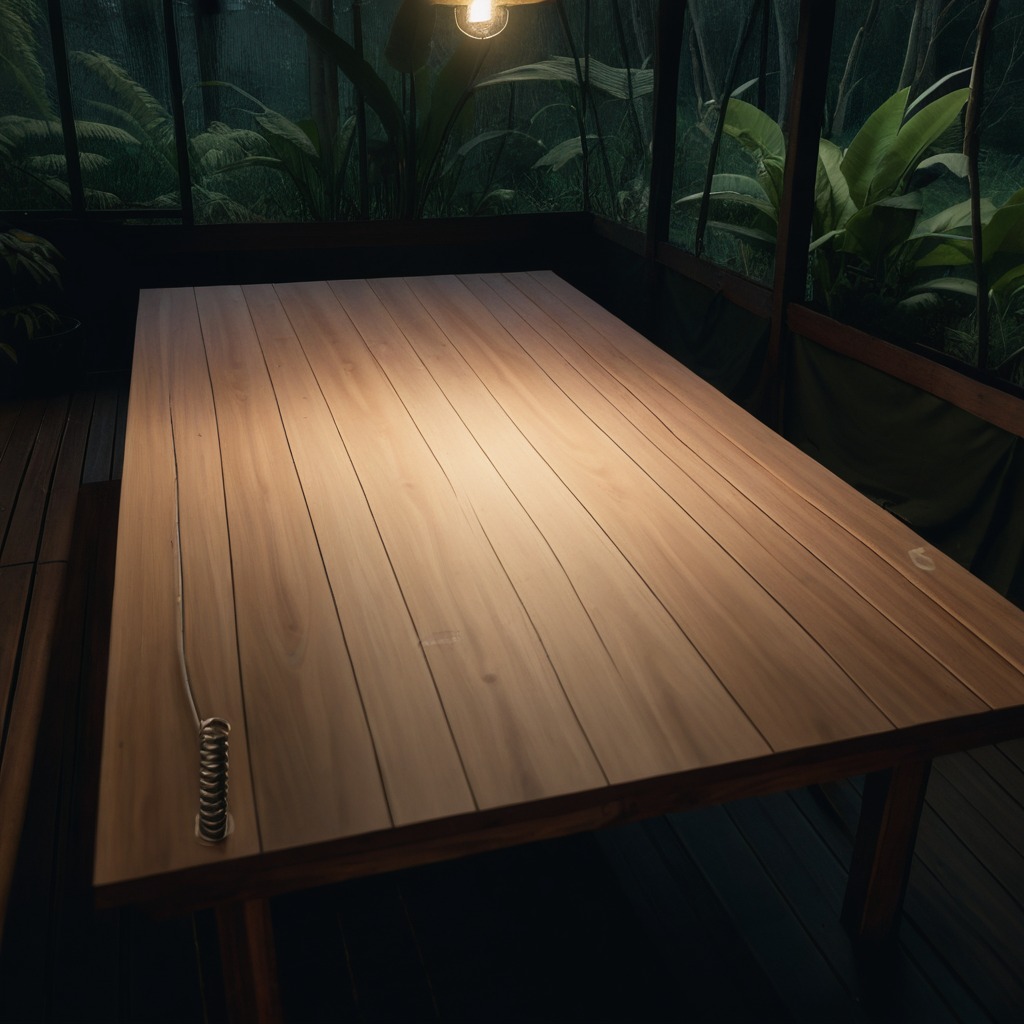
A coiled metal spring is lying on the wooden table inside a jungle field workshop tent at night.